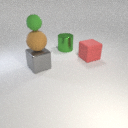
large green metal cylinder behind large gray metal cube